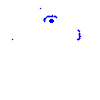
Particle: pion